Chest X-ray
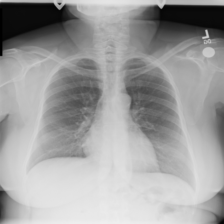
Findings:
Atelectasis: negative
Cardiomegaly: negative
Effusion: negative
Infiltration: negative
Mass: negative
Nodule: negative
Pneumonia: negative
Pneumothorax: negative
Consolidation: negative
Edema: negative
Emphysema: negative
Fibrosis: negative
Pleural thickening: negative
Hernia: negative